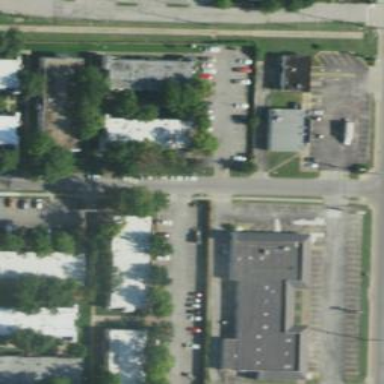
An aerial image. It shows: Living street.